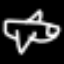
Label: airplane